Question: I'm a noob, trying everyday to learn more about CSS (even though I'm clumsy and "not a natural", my brain steams out like an old computer). I want to find out how to code a set of independent modules which share the same style and are displayed inline in two rows of two columns. I want to recreate a paper stack for each module, using 'z-index' and 'absolute' positioning for it.
I made this image to show what I'm looking for:

I tried 'display:inline' for the top div - but this way, I had to code individual overlapped divs for each module, using 'position:absolute' and coordinates. What would be most desirable is that a single module+overlap could be repeated, using the same class (without having to change each module's overlapped div coordinates).
Does anyone have an idea about how to do this using CSS? Thank you in advance :)
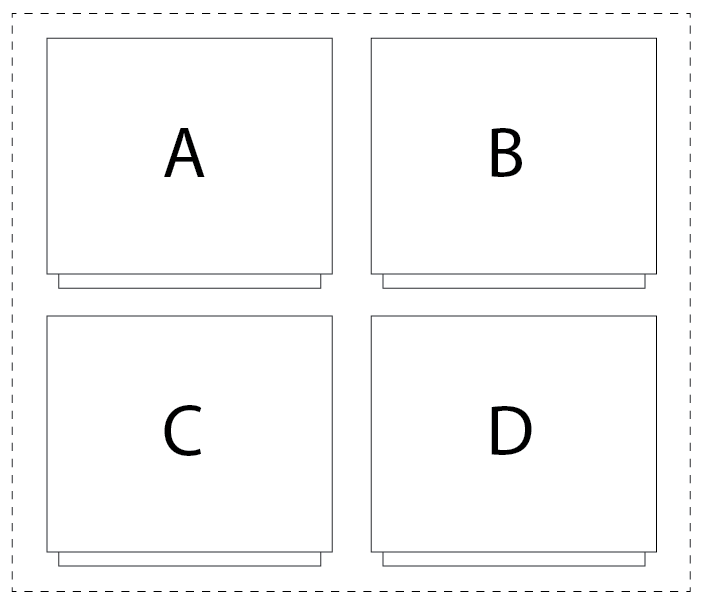
Answer: Yes, you could do the following. You'll want to resize to whichever dimensions serve you best. JSfiddle here: <URL>
'''
<div class="contain">
<div class="box">
<h1>A</h1>
</div>
<div class="behind"></div>
</div>
<div class="contain">
<div class="box">
<h1>B</h1>
</div>
<div class="behind"></div>
</div>
<div class="contain">
<div class="box">
<h1>C</h1>
</div>
<div class="behind"></div>
</div>
<div class="contain">
<div class="box">
<h1>D</h1>
</div>
<div class="behind"></div>
</div>
.contain {
margin:25px 25px;
float:left;
}
.box h1 {
font: 8em normal Futura, sans-serif;
text-align:center;
color:#f1f1f1;
}
.box {
width:400px;
height:300px;
background:#000;
z-index:1;
float:left;
position:absbolute;
}
.behind {
width:350px;
height:325px;
margin-left:25px;
background:#333;
z-index:2;
}
'''